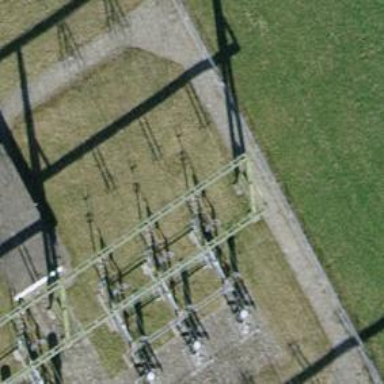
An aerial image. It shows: Insulator used in power systems.